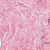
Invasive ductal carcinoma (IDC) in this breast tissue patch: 0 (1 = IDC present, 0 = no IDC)